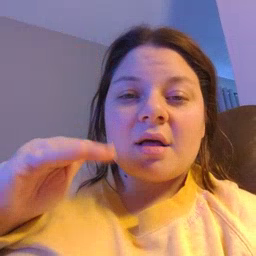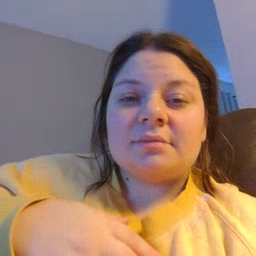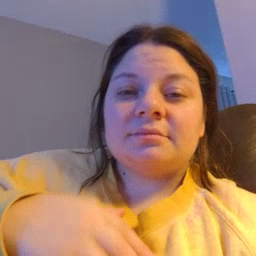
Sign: child